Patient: sex F, age 73
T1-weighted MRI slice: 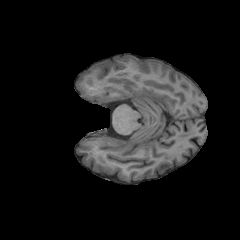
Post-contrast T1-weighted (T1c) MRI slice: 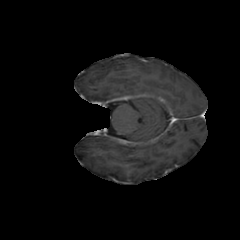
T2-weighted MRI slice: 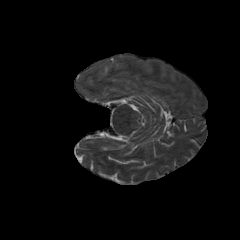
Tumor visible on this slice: no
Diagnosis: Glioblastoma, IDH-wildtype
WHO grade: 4